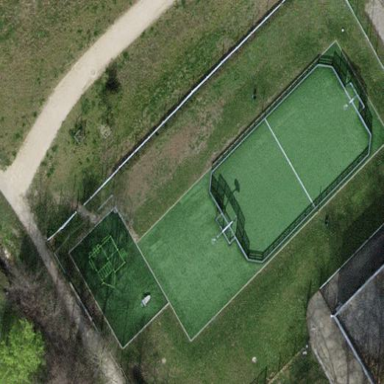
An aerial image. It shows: Soccer pitch for leisureland activities.